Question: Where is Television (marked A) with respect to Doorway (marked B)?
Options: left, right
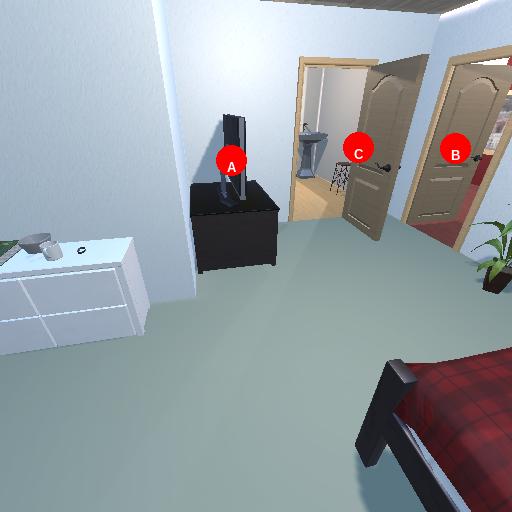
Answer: left